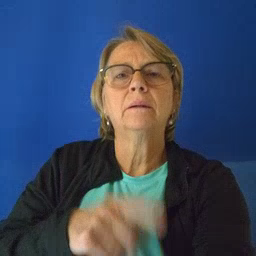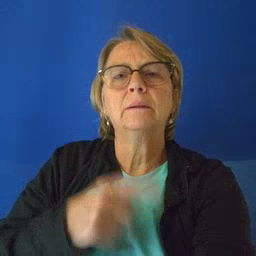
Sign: grandpa